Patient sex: M
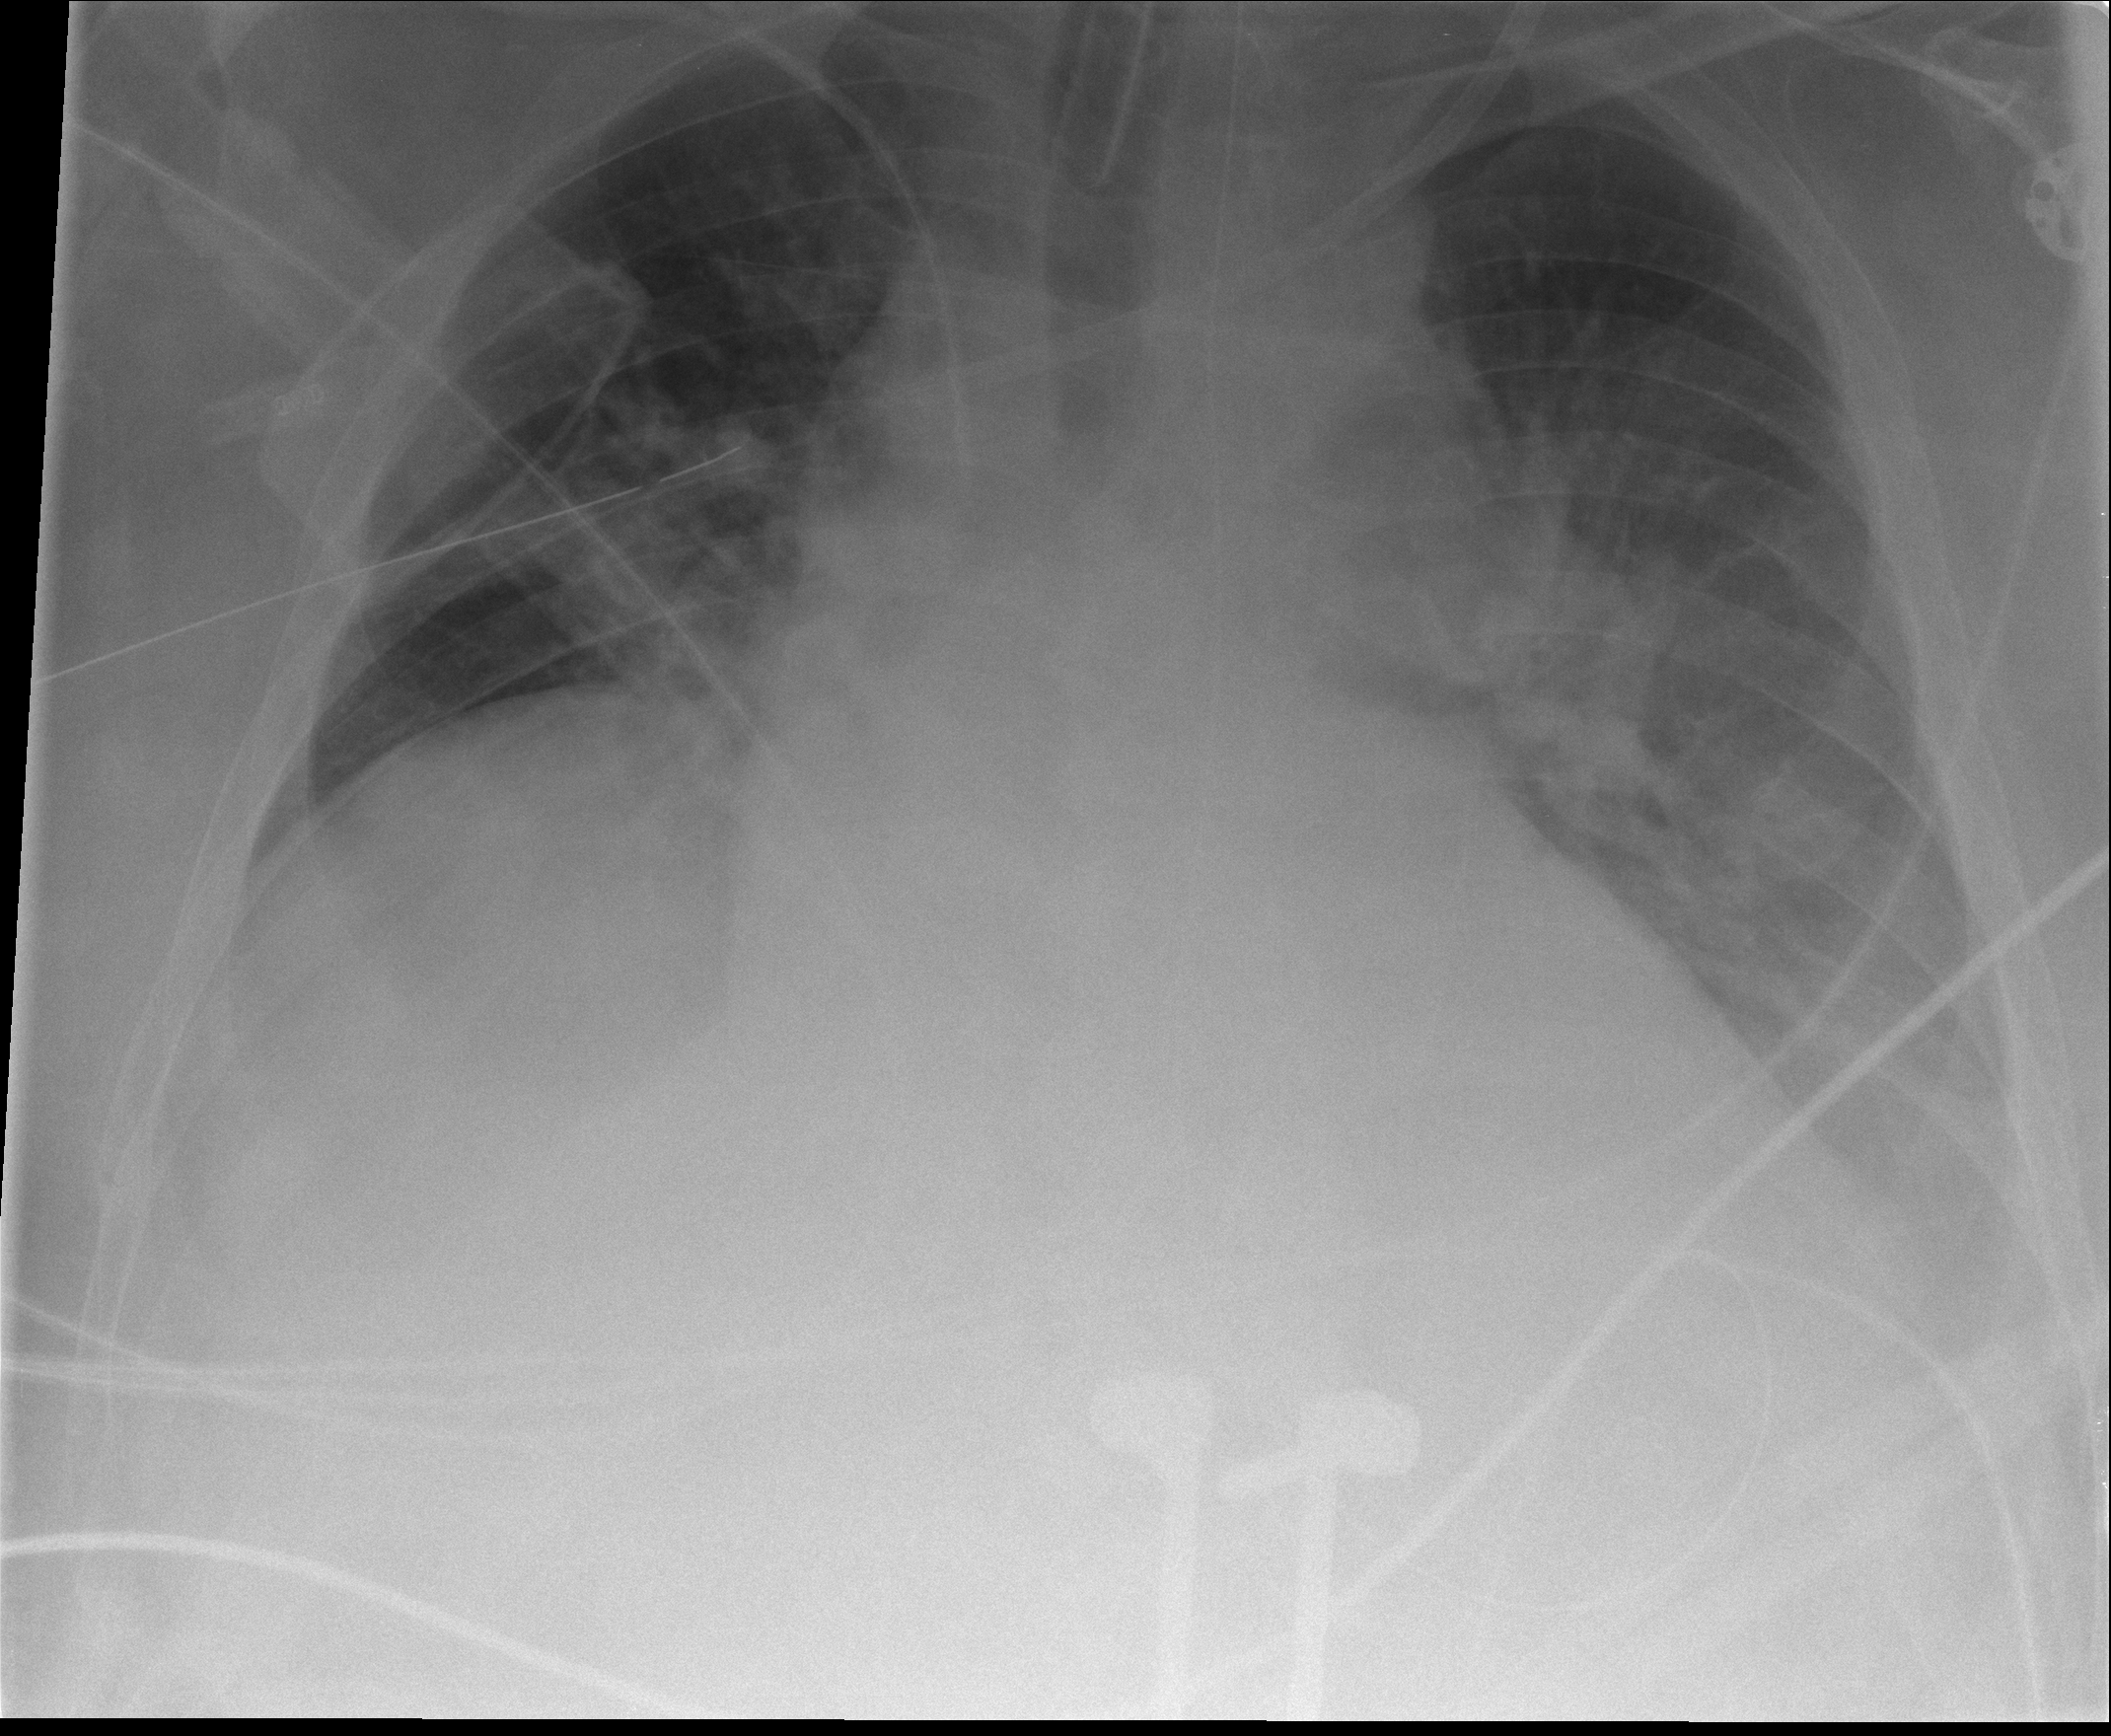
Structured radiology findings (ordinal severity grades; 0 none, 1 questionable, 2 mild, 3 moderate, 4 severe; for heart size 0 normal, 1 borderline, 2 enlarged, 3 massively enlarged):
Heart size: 2
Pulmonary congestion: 1
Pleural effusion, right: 0
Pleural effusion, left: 2
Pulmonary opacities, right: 0
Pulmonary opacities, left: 0
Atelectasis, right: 2
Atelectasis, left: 2